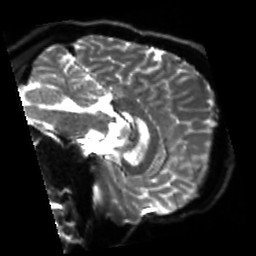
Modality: sbref
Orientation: sagittal
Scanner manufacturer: siemens
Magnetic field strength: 3 T
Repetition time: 4 s
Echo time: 0.0594 s